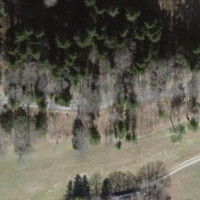
EUNIS habitat code: 44
Species observed at this site:
Chrysosplenium alternifolium